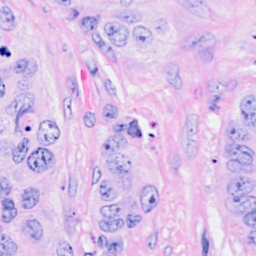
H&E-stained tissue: Breast